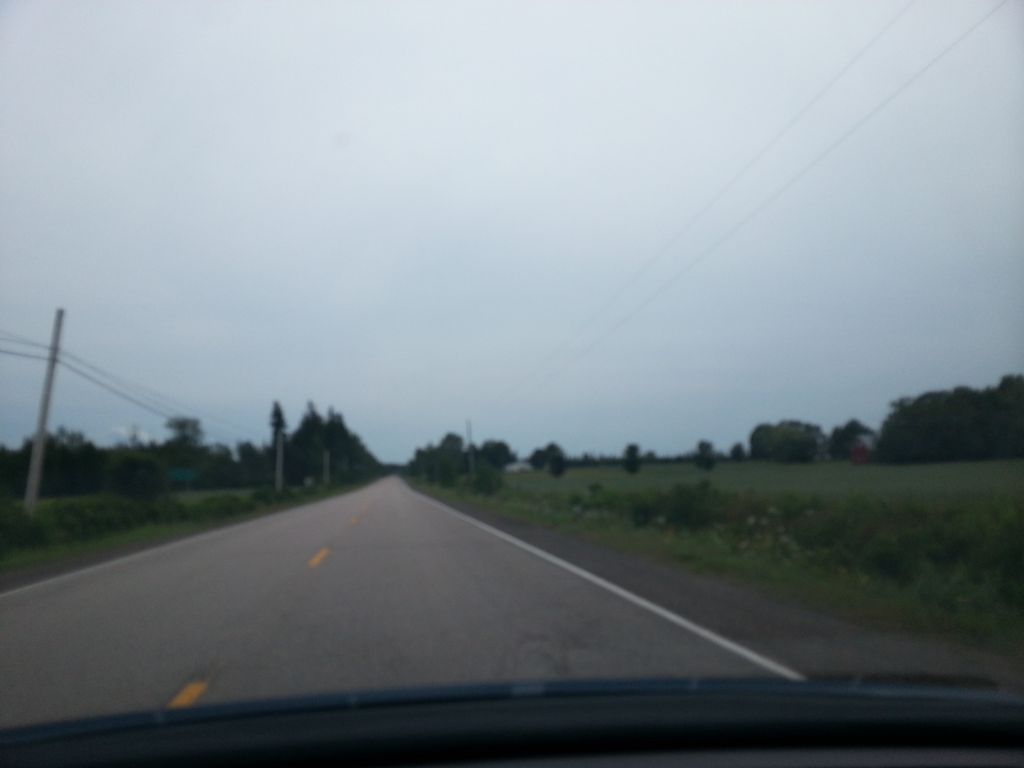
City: charlottetown